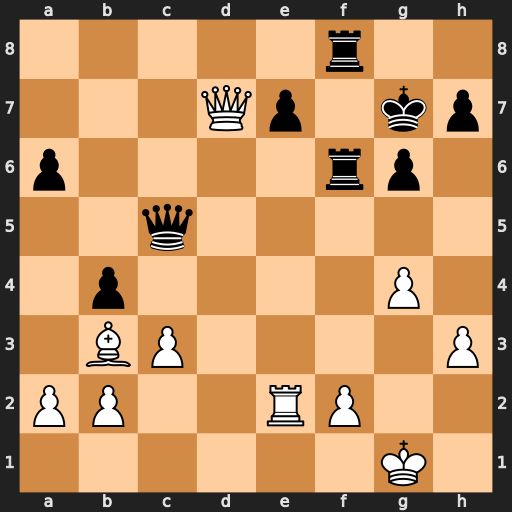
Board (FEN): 5r2/3Qp1kp/p4rp1/2q5/1p4P1/1BP4P/PP2RP2/6K1
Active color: w
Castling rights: -
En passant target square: -
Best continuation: Rxe7+ Qxe7 Qxe7+